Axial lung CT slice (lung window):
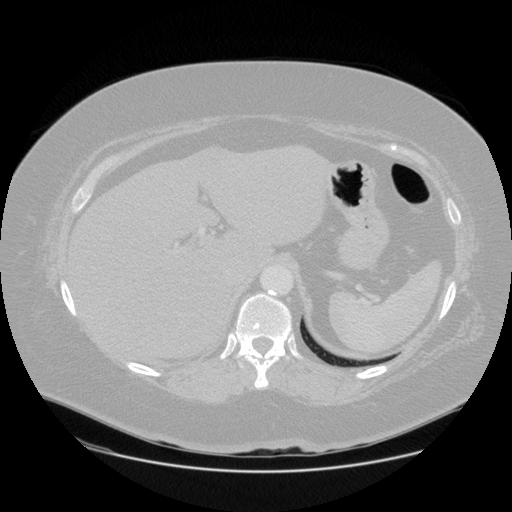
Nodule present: no